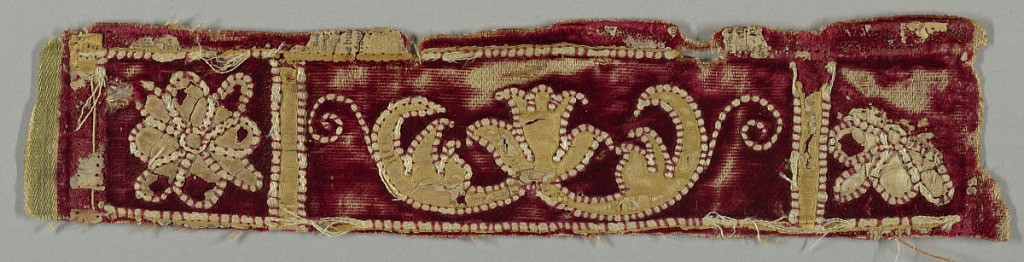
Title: Fragment
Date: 17th century
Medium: silk Technique: appliqué on velvet
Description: Border fragment with yellow scroll and leaf appliquéd to red velvet.